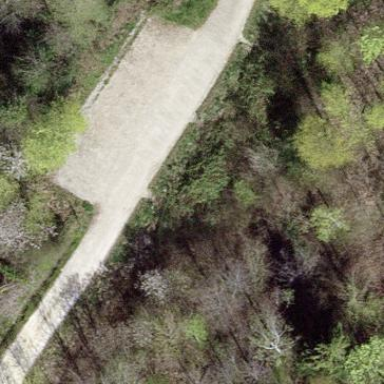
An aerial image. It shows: Gravel parking area.